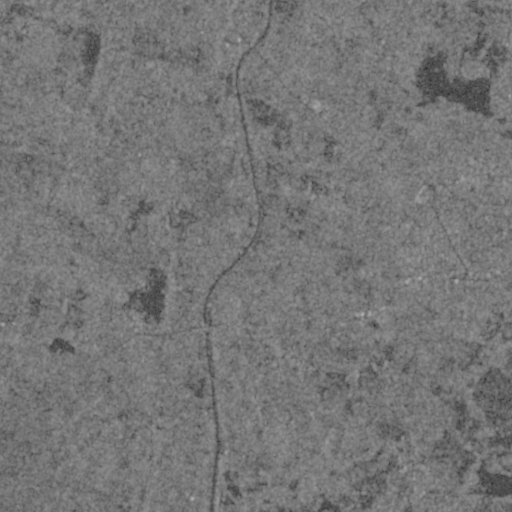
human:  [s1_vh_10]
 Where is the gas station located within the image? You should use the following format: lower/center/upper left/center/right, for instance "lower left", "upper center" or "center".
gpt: The gas station is located in the center left of the image.
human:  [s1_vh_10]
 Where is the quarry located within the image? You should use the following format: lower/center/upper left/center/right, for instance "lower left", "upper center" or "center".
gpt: There is no quarry in the image.

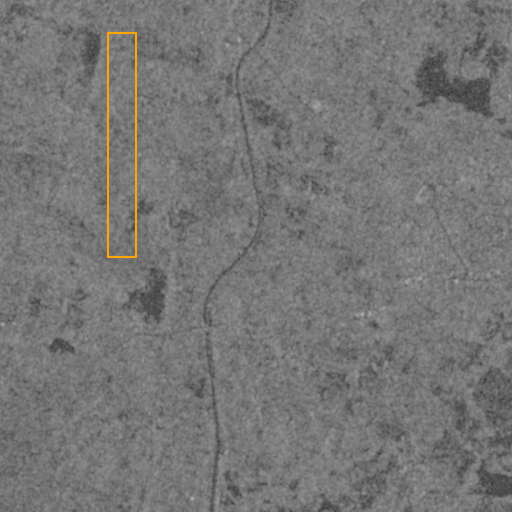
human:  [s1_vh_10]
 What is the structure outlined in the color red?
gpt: There is no red outline.
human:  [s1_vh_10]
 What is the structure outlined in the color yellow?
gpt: There is no structure outlined in yellow.